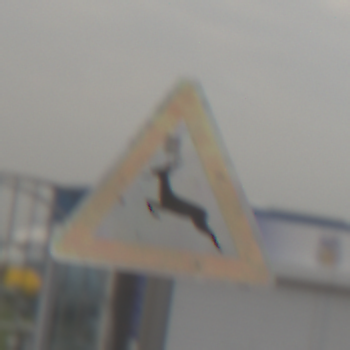
Verkehrszeichen: WildwechselRechts
Umgebung: Outdoor, Suburban
Tageszeit: MorningAfternoon
Wetter: Overcast
Licht: Natural
Jahreszeit: NotSpecified
Kontrast: LowContrast